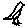
Label: bird